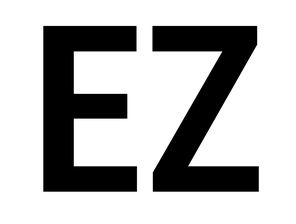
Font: Roboto_Condensed_SemiBold